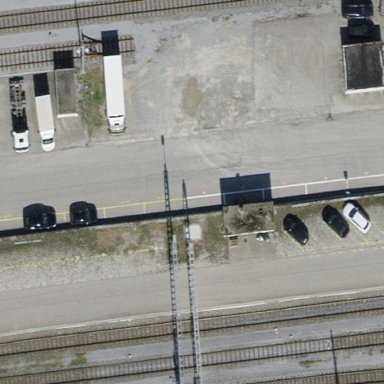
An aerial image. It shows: Parking area with surface.